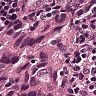
Metastatic tissue present: yes